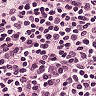
Metastatic tissue present: no